Interaction volume radius: 5 \u00c5
Interaction volume height: 35 \u00c5
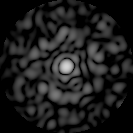
Disorder parameter: 0.8517